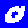
Digit: 0